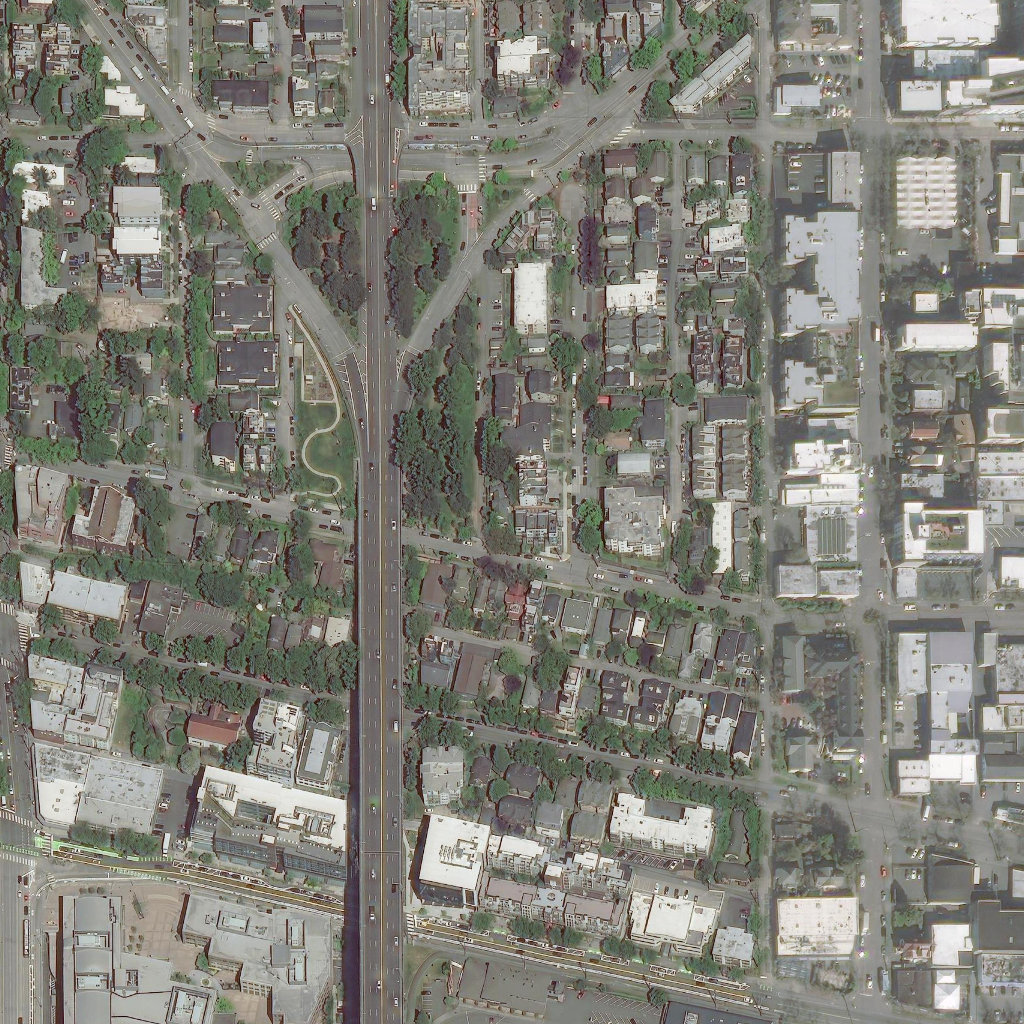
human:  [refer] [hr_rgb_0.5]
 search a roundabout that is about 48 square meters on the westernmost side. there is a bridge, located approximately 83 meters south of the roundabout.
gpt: <box>[[17, 46, 18, 48, 0]]</box>

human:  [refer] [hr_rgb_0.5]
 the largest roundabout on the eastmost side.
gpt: <box>[[83, 58, 86, 62, 0]]</box>

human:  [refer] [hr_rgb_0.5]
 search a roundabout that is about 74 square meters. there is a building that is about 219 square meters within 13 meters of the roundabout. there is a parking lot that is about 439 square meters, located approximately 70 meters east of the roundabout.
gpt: <box>[[73, 58, 76, 61, 0]]</box>